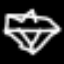
Label: diamond